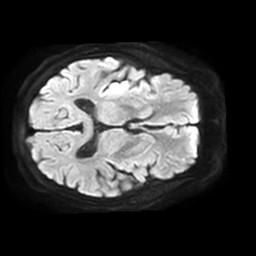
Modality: TRACE
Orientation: axial
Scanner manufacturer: philips
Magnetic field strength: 1.5 T
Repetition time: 4.6 s
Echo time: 0.07455 s